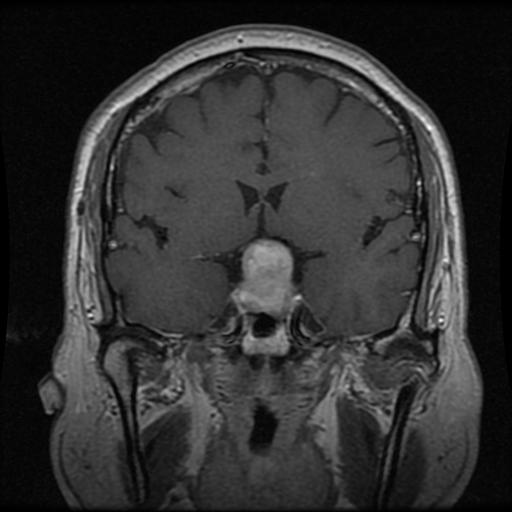
Label: pituitary